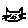
Label: cat